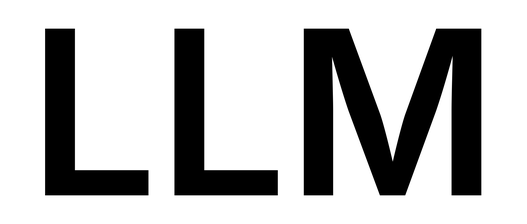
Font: Inter_SemiBold